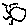
Label: sun